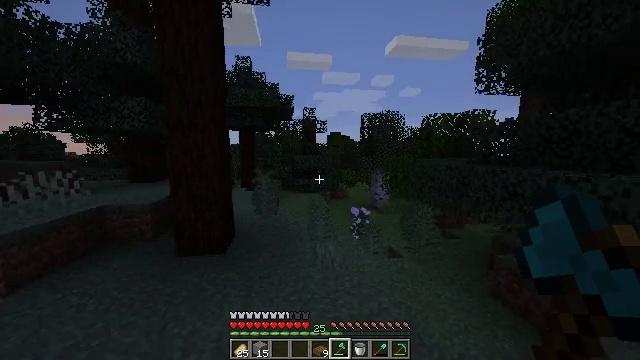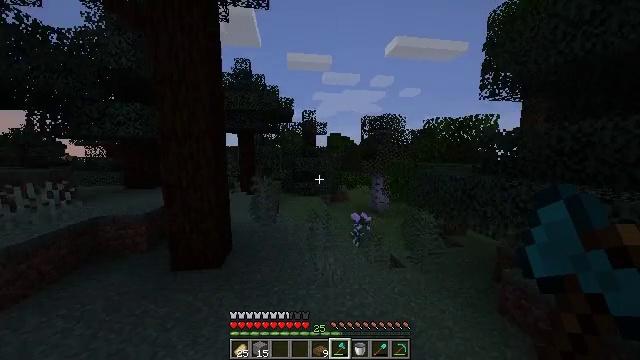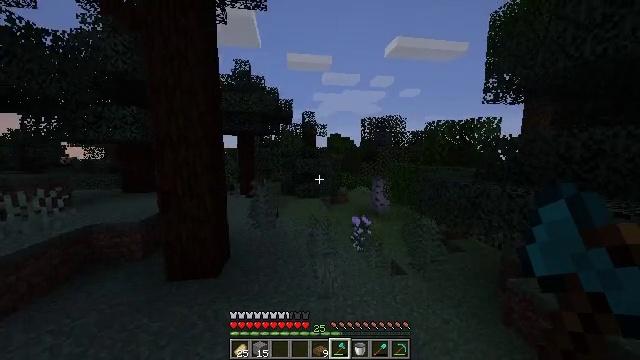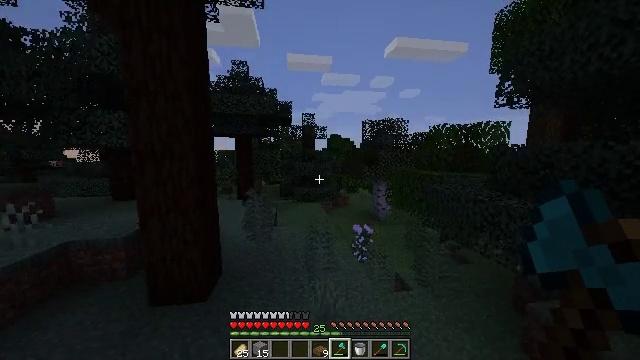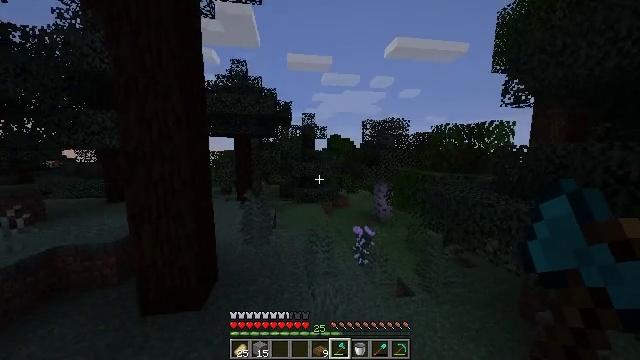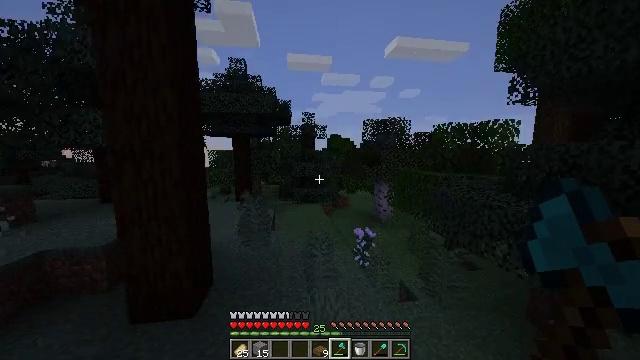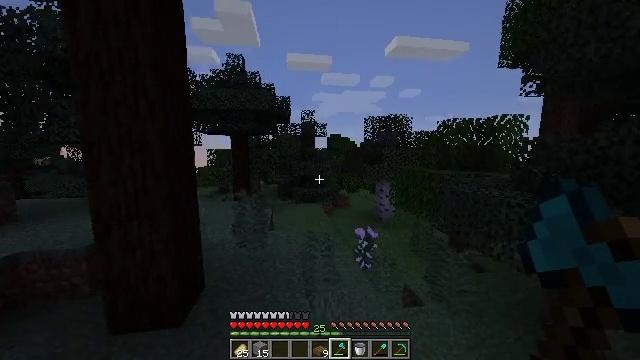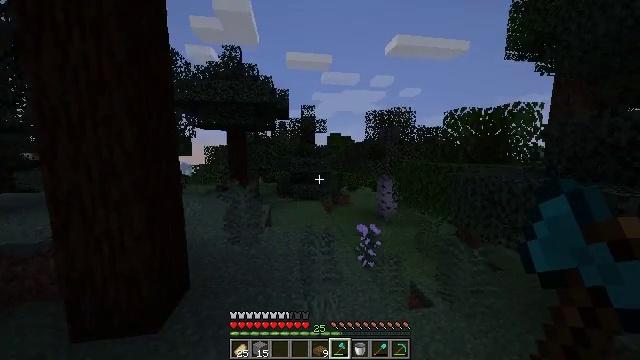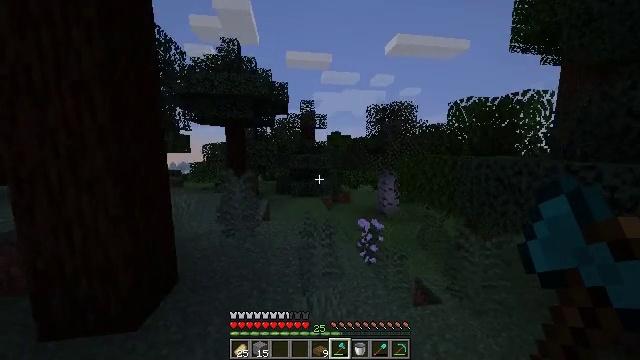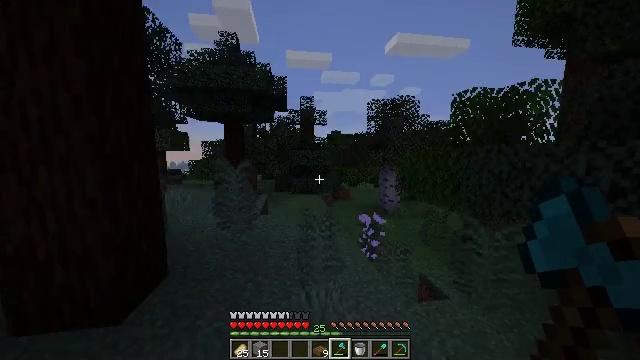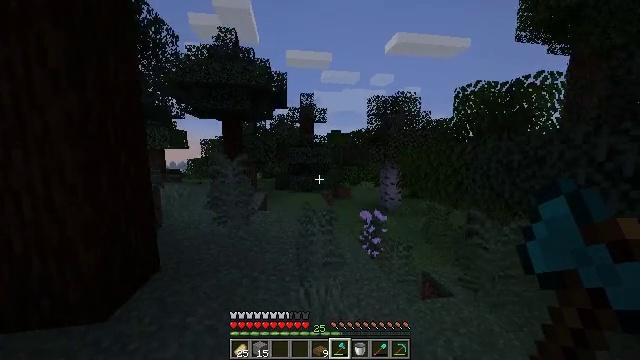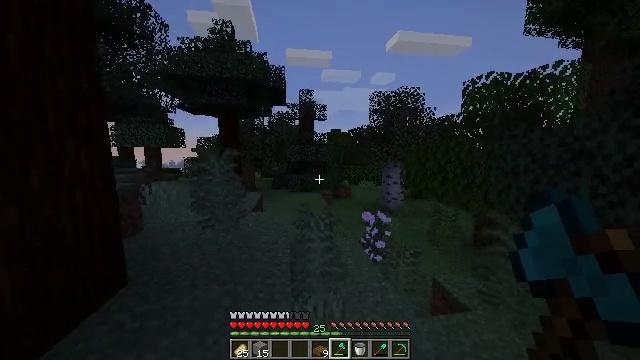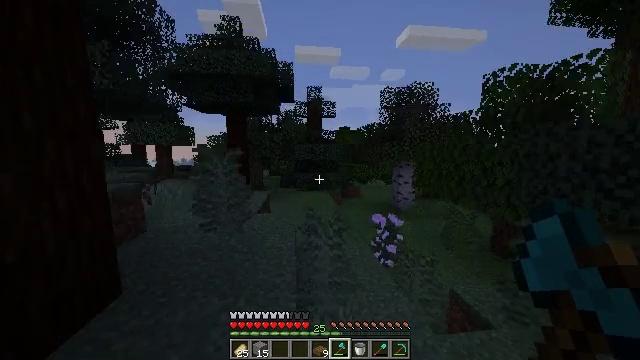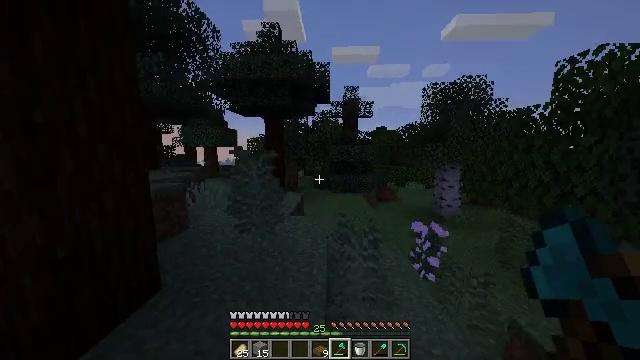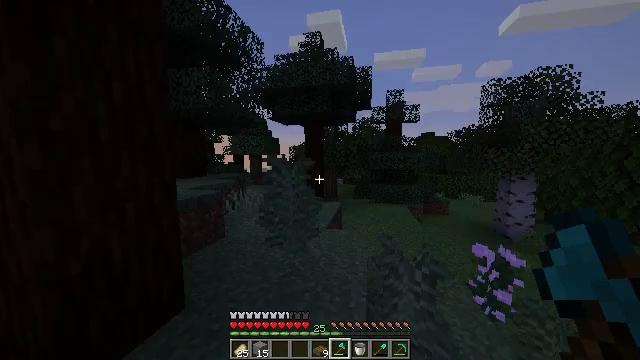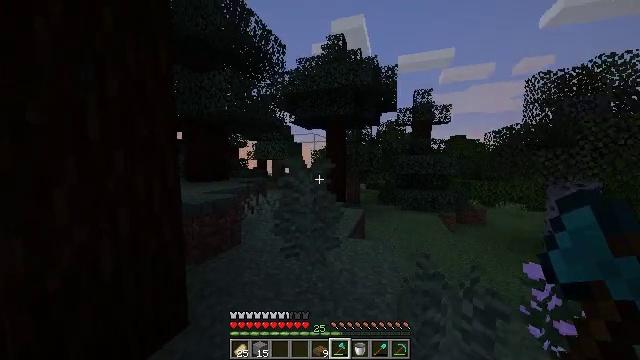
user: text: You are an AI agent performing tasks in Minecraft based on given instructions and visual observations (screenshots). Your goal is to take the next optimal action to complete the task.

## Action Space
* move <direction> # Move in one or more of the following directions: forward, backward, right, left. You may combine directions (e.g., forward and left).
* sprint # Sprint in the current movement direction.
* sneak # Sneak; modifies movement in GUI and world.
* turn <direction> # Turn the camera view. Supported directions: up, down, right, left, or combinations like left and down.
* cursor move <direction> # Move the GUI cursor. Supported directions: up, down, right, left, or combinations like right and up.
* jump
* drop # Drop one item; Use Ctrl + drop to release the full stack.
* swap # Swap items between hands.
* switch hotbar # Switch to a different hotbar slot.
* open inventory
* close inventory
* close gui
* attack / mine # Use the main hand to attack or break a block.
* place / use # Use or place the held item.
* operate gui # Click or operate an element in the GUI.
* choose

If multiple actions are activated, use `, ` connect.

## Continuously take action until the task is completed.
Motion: motion action
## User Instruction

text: Kill mobs.
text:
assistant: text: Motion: move forward
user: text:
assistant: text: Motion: move forward
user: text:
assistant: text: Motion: move forward
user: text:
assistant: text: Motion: move forward
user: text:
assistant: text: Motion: move forward, sprint
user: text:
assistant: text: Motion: move forward, sprint
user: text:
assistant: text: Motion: move forward, sprint
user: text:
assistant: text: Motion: move forward, sprint
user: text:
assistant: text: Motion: move forward
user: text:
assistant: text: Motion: move forward
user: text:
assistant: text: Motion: move forward
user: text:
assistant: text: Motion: move forward, turn left
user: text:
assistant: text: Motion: move forward, turn left
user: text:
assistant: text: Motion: move forward, turn left and up
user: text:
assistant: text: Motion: move forward, turn left and up
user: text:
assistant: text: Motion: move forward, turn left
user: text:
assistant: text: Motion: move forward, turn left
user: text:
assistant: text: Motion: move forward, turn left
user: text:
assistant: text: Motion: move forward
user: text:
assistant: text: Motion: move forward
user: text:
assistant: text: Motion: move forward
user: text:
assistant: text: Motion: move forward
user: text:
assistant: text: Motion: move forward
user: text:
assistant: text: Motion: move forward
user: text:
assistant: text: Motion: move forward, turn right and down
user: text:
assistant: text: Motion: move forward
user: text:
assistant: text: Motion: move forward
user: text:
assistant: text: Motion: move forward
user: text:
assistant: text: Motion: move forward
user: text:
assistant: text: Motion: move forward